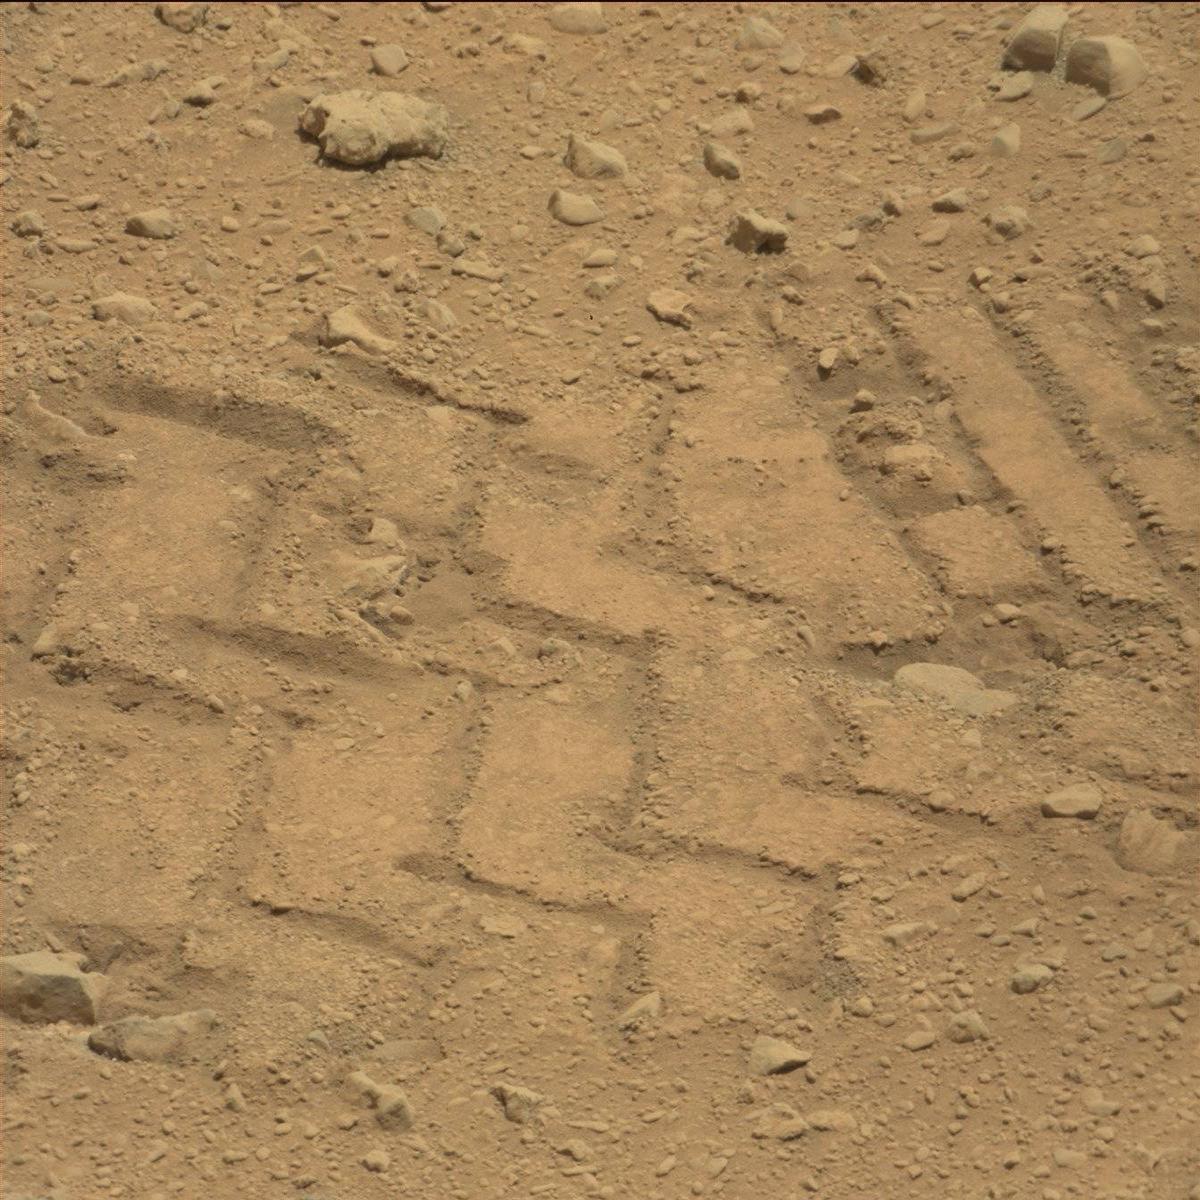
Terrain classes present: Bedrock, Sand / Soil, Track